Brain MRI, t2w sequence, axial 2D slice.
Patient: age 33, sex F, weight 95 kg, height 1.95 m
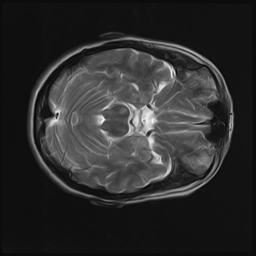